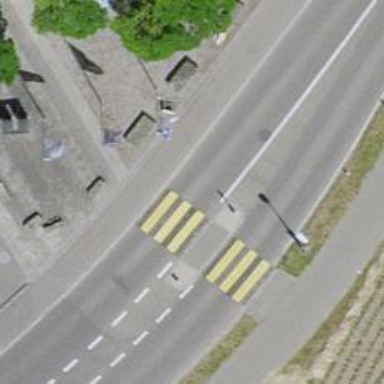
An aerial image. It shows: Zebra crossing on the road.